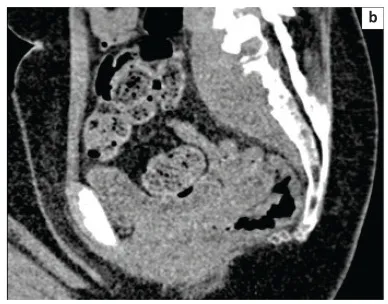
(a and b) Axial and sagittal images at the level of sacrum demonstrate an elongated hypodense collection in the high presacral region resulting in erosion of the anterior aspect of the upper sacral vertebrae. The collection was unapproachable anteriorly because of the presence of bladder and bowel loops and is located in close proximity to the rectum antero-inferiorly.
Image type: radiology (ct)